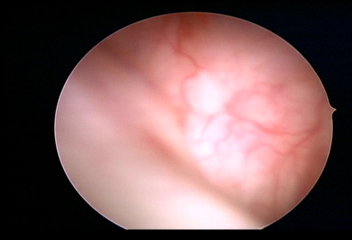
Modality: WLC
Class: Normal mucosa
Bladder cancer association: No